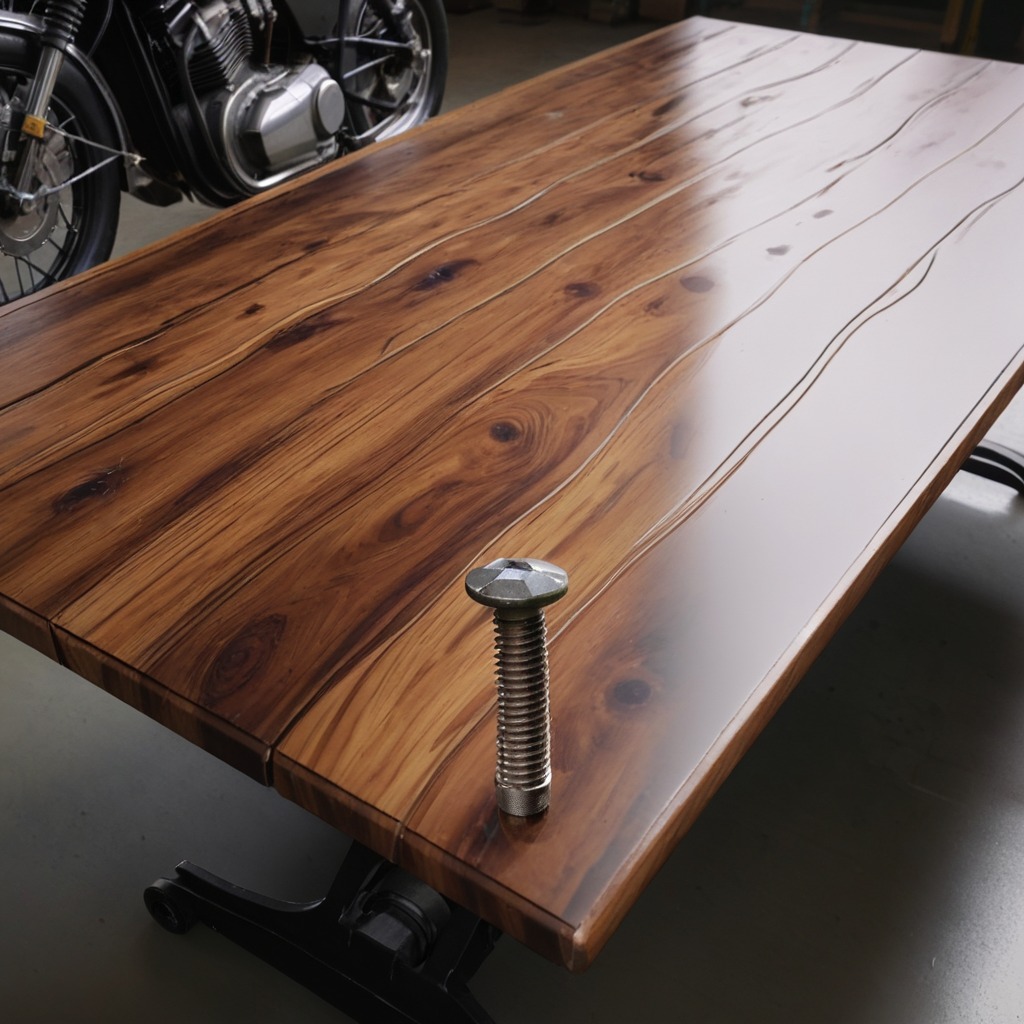
A metal screw is lying on an oil-spilled wooden table in a vintage motorcycle garage.